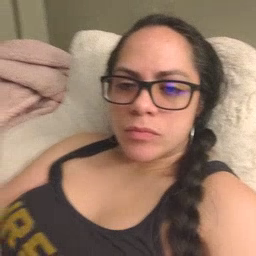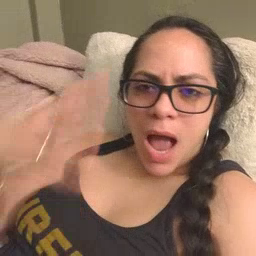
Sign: outside